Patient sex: M
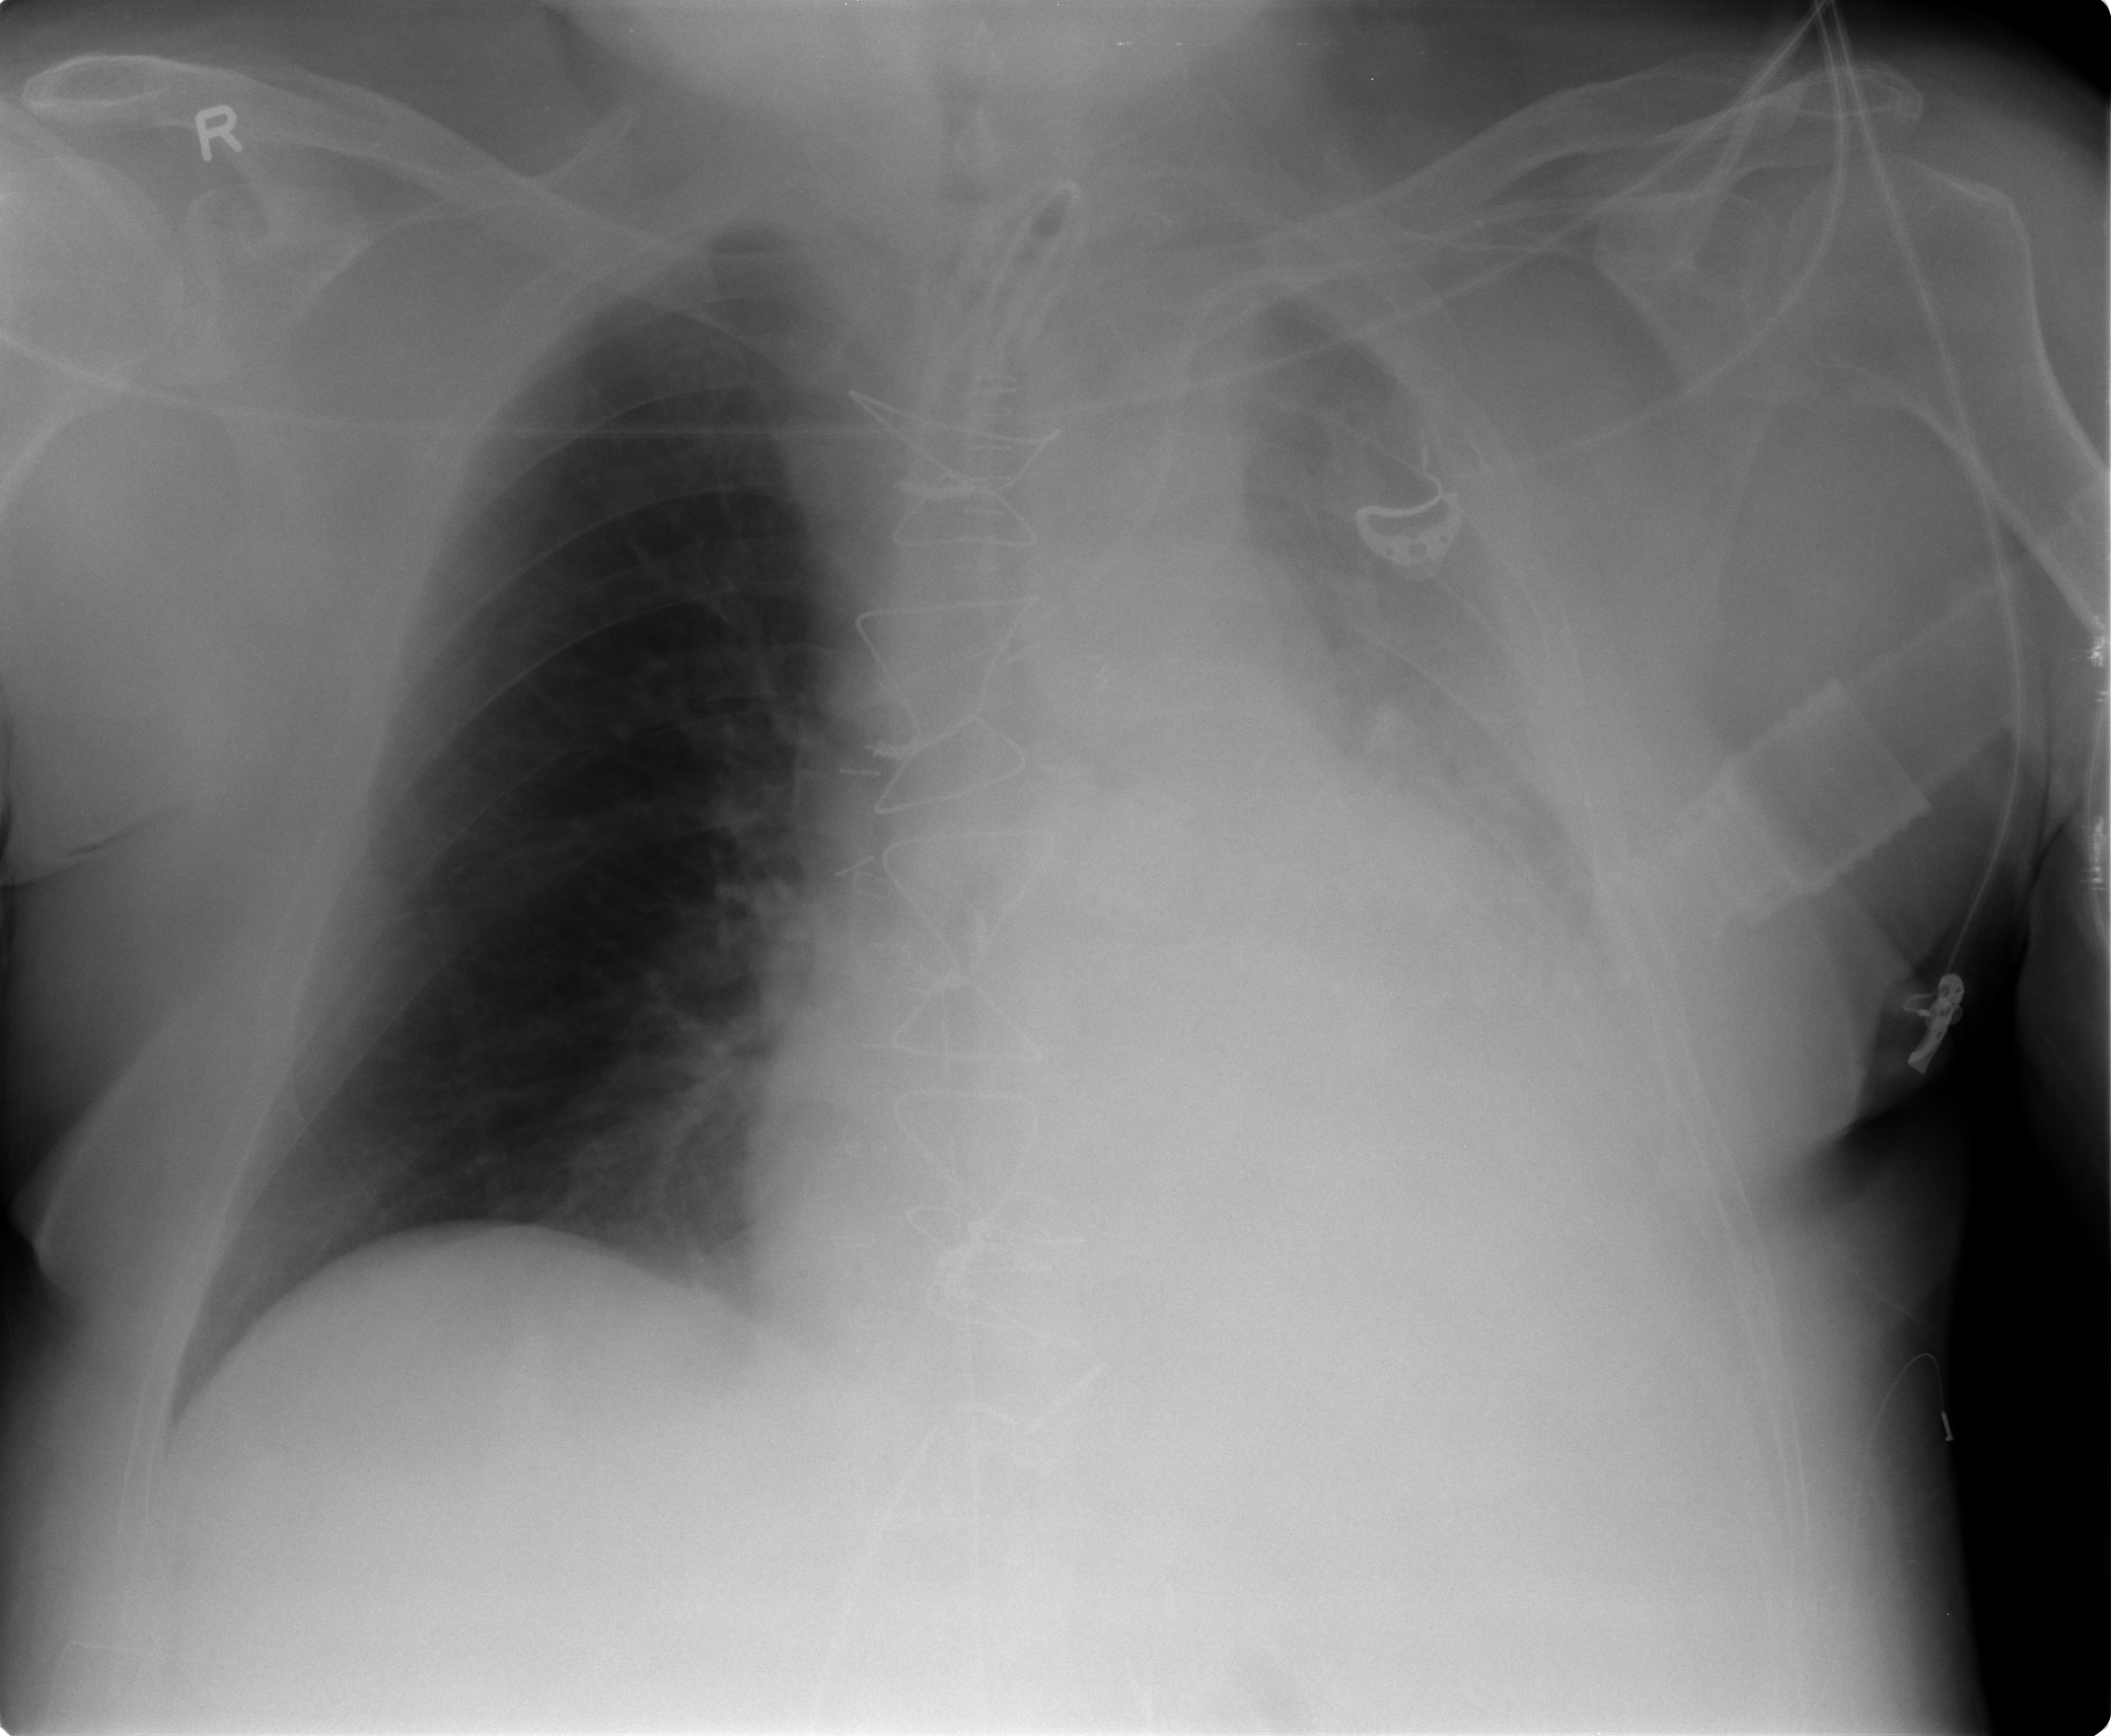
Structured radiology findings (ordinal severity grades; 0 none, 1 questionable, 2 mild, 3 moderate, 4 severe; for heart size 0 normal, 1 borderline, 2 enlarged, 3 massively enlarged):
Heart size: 2
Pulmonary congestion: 1
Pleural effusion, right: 1
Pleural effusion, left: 2
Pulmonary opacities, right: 0
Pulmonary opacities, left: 0
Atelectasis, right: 2
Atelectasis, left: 2